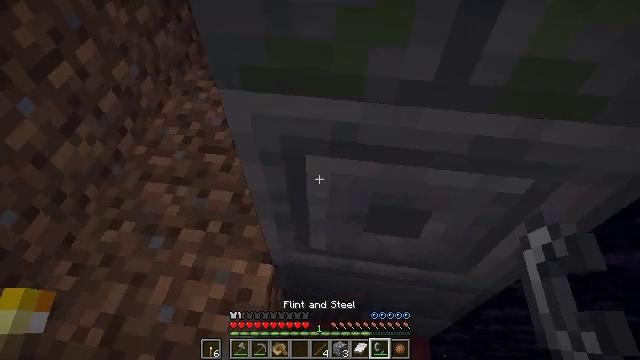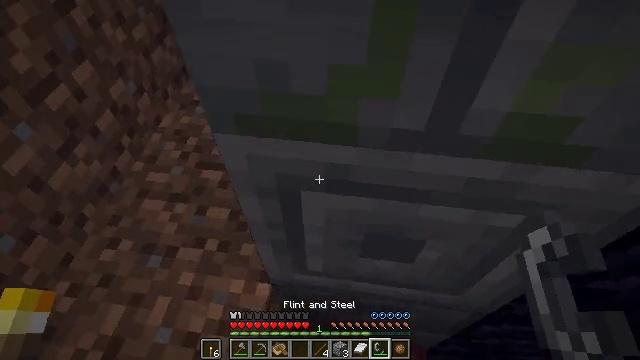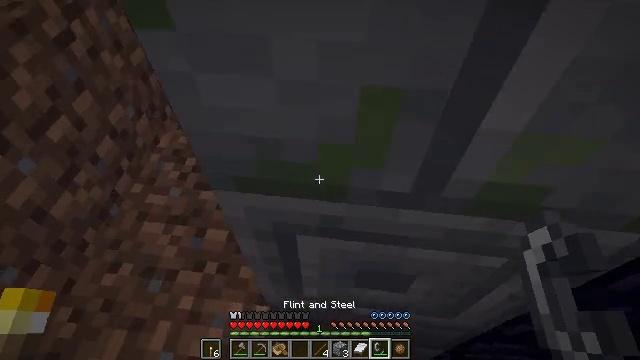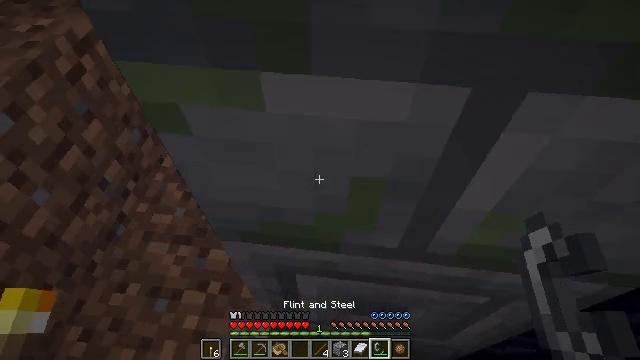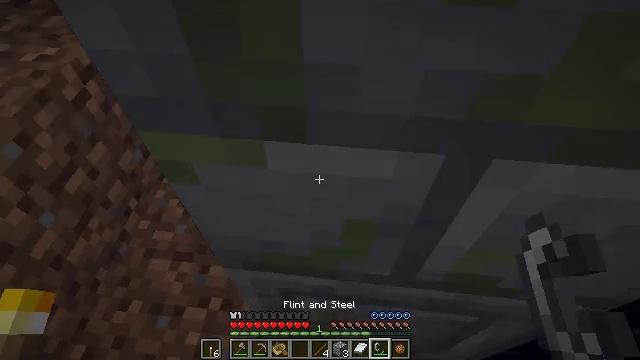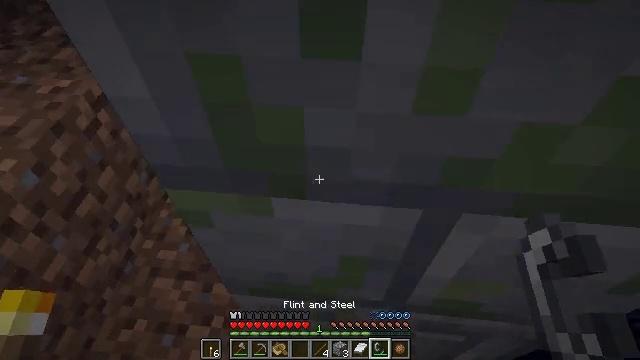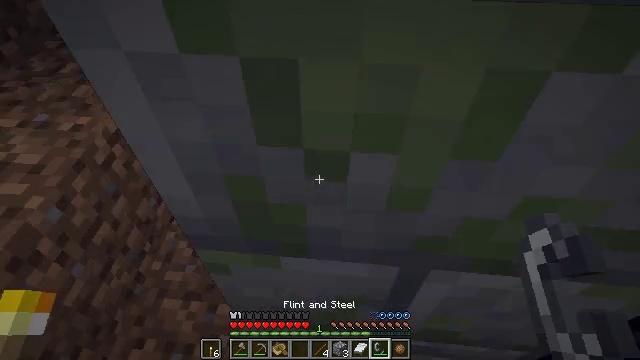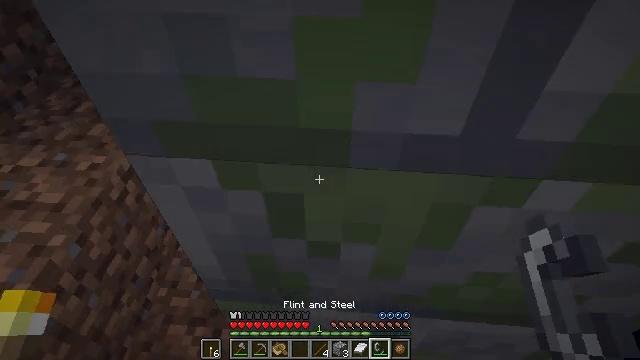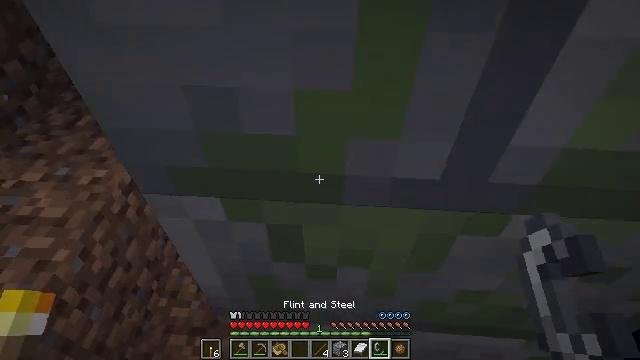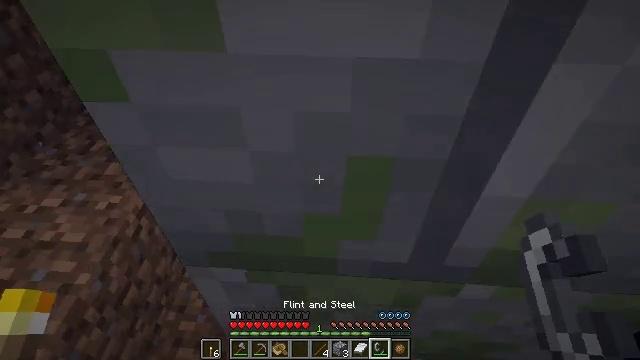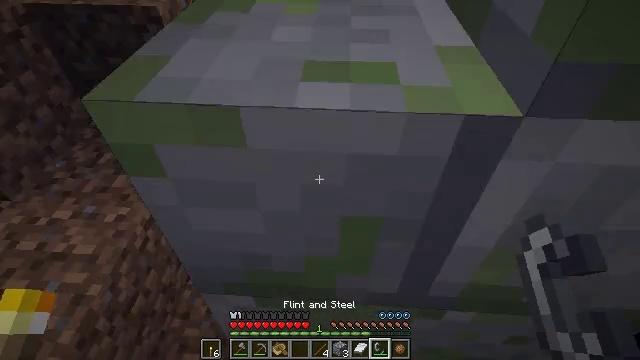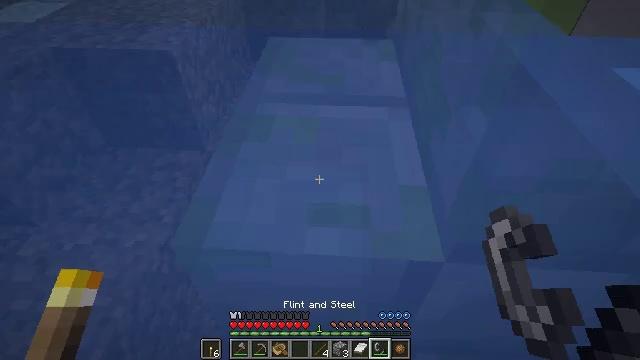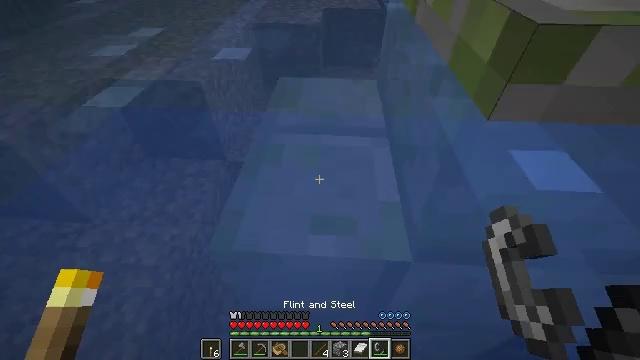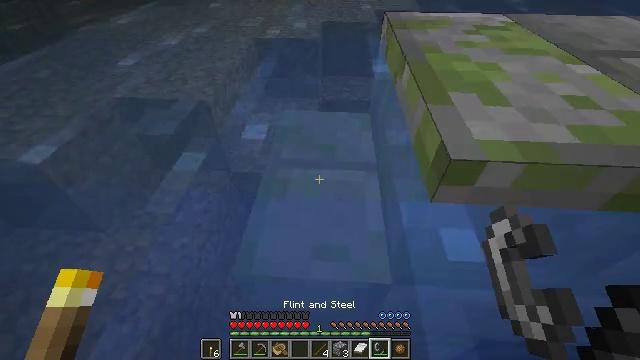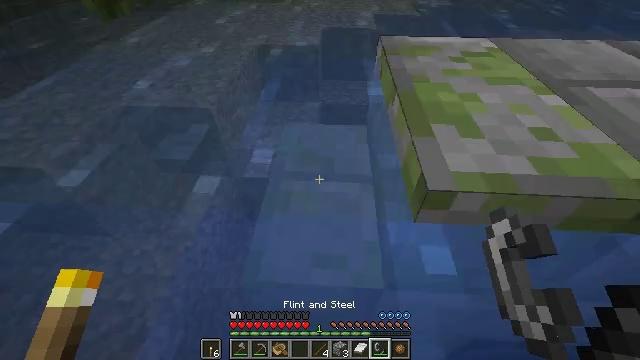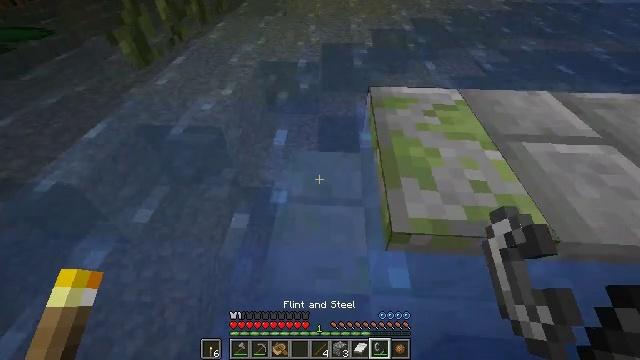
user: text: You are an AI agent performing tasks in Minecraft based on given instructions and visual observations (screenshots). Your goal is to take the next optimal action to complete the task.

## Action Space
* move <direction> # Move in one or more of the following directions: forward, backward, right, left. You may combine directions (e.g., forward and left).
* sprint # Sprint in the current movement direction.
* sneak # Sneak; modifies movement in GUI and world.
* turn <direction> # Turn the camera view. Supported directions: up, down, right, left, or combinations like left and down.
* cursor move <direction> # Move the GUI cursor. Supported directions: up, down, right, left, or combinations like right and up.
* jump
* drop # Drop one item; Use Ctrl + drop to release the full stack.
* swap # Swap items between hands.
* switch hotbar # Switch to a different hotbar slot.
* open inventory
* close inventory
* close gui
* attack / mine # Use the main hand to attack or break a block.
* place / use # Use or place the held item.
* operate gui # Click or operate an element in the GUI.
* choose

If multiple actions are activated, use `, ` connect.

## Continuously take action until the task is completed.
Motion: motion action
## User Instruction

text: Harvest seagrass from the waterbed.
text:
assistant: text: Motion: jump
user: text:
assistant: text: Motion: jump
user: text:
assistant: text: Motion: jump
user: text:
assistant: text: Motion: turn up, jump
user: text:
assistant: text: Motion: turn up, jump
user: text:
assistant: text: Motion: turn up, jump
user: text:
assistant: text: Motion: turn up, jump
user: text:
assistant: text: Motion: jump
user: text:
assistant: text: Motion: jump
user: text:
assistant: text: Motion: jump
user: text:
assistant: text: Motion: jump
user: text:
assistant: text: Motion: move back, jump
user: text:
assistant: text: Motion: move back, jump
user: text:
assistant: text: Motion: move back, jump
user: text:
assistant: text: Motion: move back, jump
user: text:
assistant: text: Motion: move back, jump
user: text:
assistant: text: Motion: move back, jump
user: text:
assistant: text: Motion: move back, jump
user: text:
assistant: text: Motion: move back, jump
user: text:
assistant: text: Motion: move back, jump
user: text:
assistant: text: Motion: jump
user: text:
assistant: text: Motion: jump
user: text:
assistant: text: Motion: jump
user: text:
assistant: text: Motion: jump
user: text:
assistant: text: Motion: jump
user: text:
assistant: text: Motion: jump
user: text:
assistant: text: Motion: jump
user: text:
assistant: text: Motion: jump
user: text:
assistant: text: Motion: jump
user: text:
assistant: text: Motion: jump